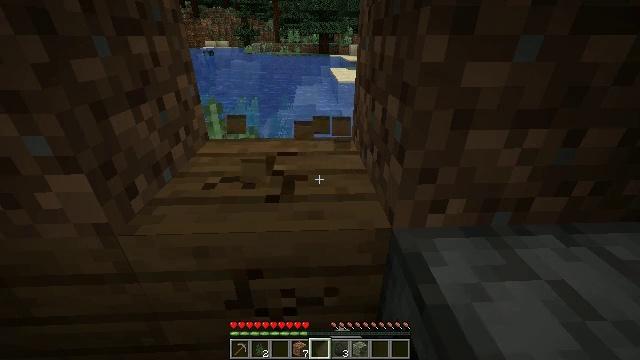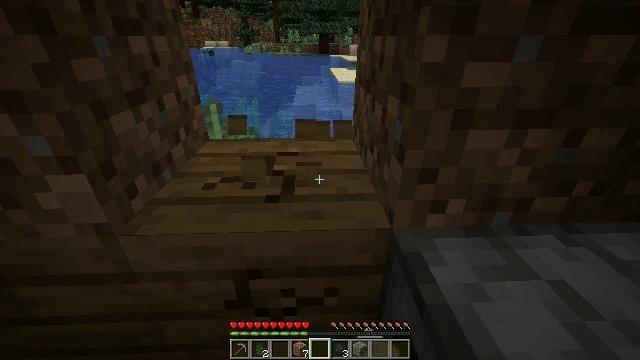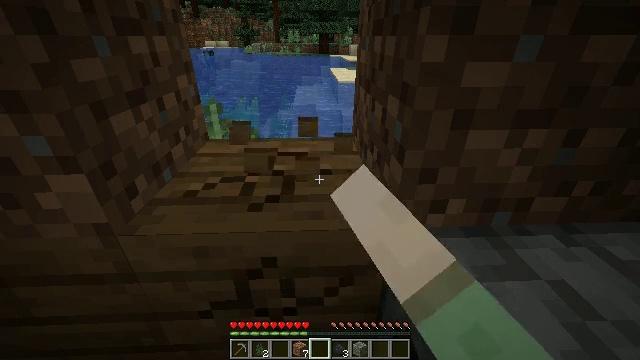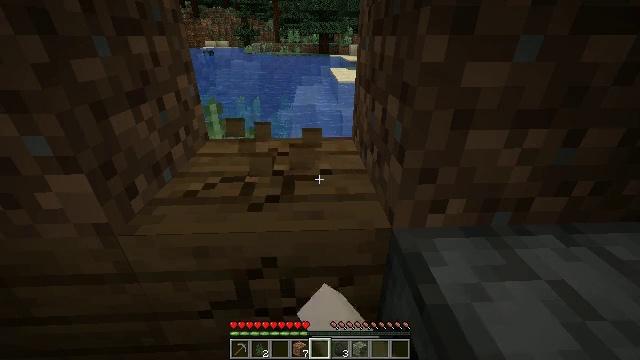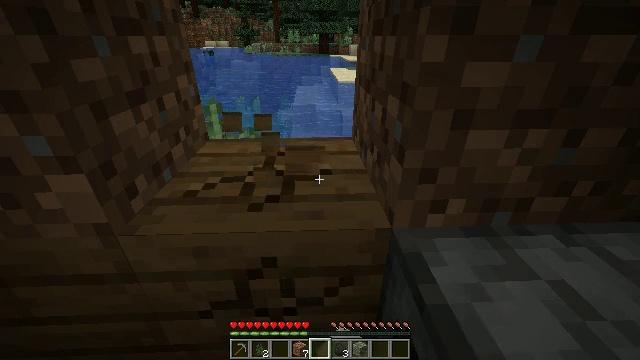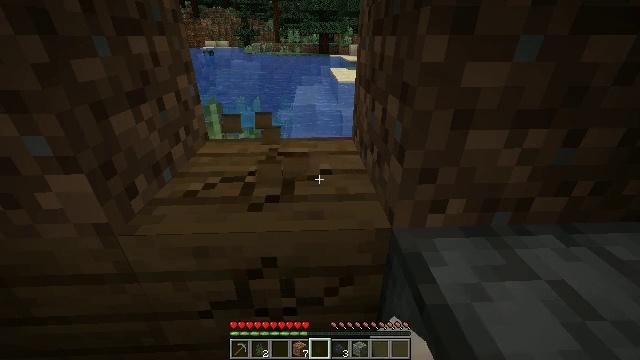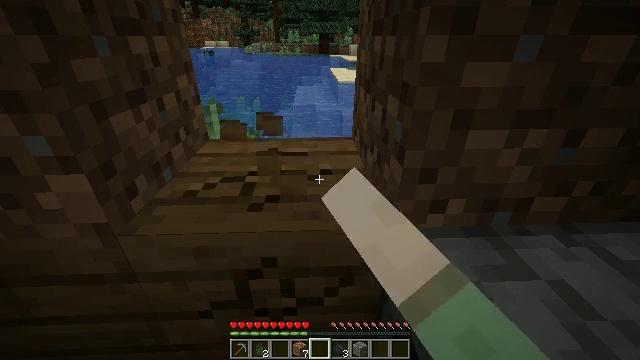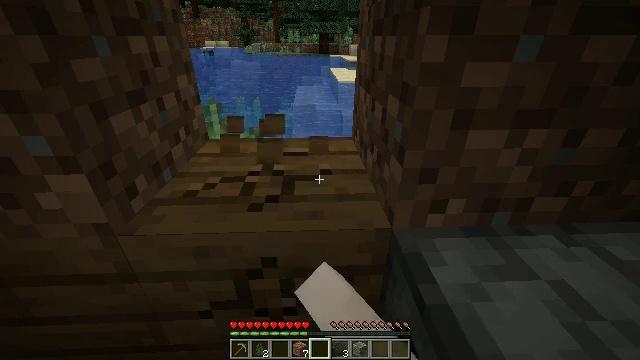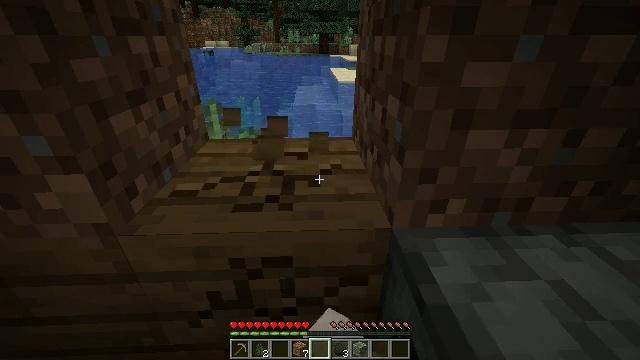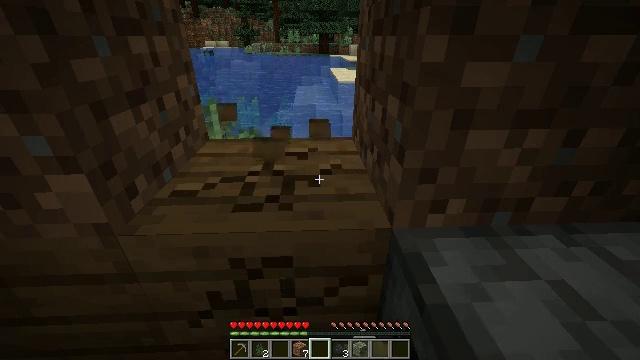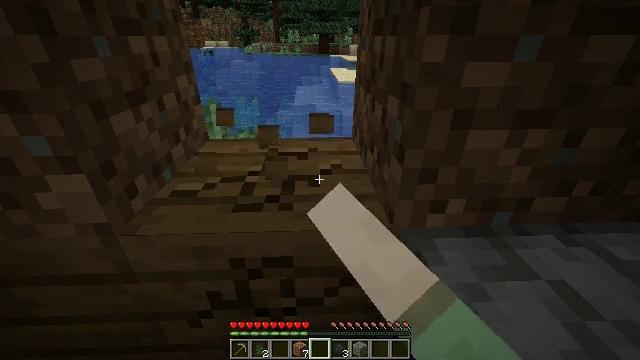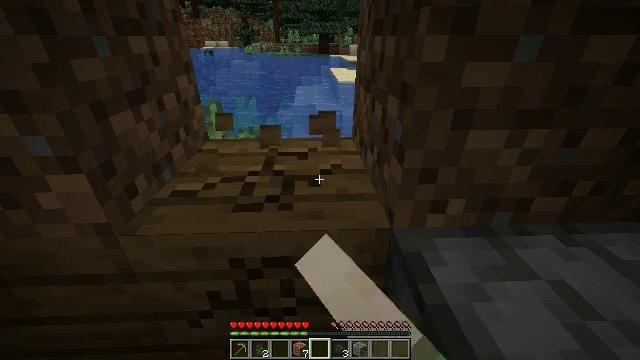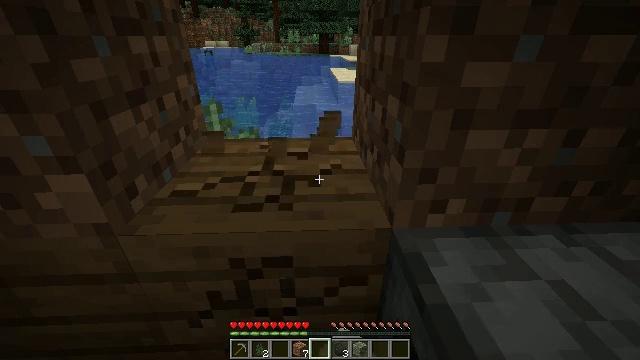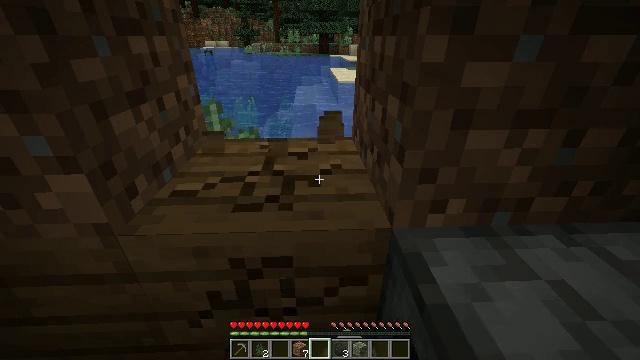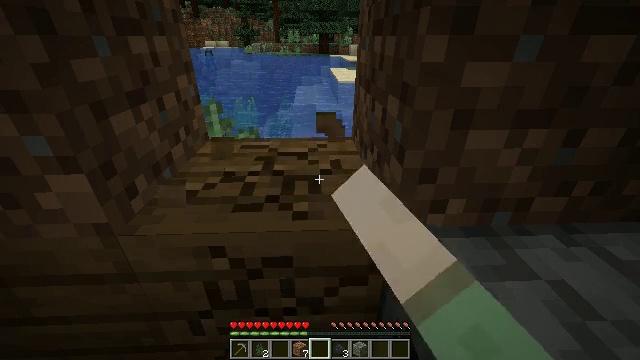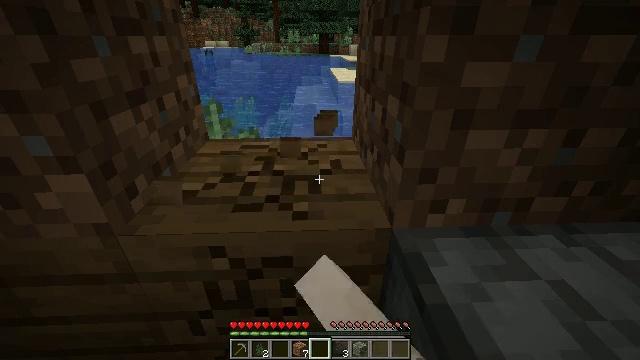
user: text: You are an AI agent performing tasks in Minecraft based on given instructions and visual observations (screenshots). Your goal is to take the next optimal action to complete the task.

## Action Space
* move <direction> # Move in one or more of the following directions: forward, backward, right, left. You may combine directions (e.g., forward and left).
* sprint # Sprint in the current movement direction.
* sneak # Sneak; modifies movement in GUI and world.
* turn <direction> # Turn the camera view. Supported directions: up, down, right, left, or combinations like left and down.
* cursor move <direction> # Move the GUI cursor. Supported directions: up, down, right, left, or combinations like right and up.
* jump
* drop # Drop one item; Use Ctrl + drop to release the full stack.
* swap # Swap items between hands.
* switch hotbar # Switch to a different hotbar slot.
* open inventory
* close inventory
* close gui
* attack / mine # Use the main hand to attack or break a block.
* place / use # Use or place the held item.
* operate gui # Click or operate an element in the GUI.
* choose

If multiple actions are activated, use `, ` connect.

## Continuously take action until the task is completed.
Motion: motion action
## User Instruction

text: Harvest spruce planks for building.
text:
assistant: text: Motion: attack / mine
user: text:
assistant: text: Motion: attack / mine
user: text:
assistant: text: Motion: attack / mine
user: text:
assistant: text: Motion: attack / mine
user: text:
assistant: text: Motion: attack / mine
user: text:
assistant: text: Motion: attack / mine
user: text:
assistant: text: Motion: attack / mine
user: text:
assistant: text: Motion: attack / mine
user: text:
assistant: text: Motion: attack / mine
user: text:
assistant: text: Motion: attack / mine
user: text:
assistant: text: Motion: attack / mine
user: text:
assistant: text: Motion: attack / mine
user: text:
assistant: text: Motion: attack / mine
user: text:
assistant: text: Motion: attack / mine
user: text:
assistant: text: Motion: attack / mine
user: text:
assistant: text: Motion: attack / mine
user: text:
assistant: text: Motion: attack / mine
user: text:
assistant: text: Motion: attack / mine
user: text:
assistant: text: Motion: attack / mine
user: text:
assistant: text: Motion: attack / mine
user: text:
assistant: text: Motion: attack / mine
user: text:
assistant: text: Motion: attack / mine
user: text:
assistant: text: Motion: attack / mine
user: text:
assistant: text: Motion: attack / mine
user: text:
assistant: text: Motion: attack / mine
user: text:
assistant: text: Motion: attack / mine
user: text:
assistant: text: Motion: attack / mine
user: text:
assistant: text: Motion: attack / mine
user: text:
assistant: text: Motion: attack / mine
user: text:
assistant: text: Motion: attack / mine